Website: home-depot
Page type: billing-address
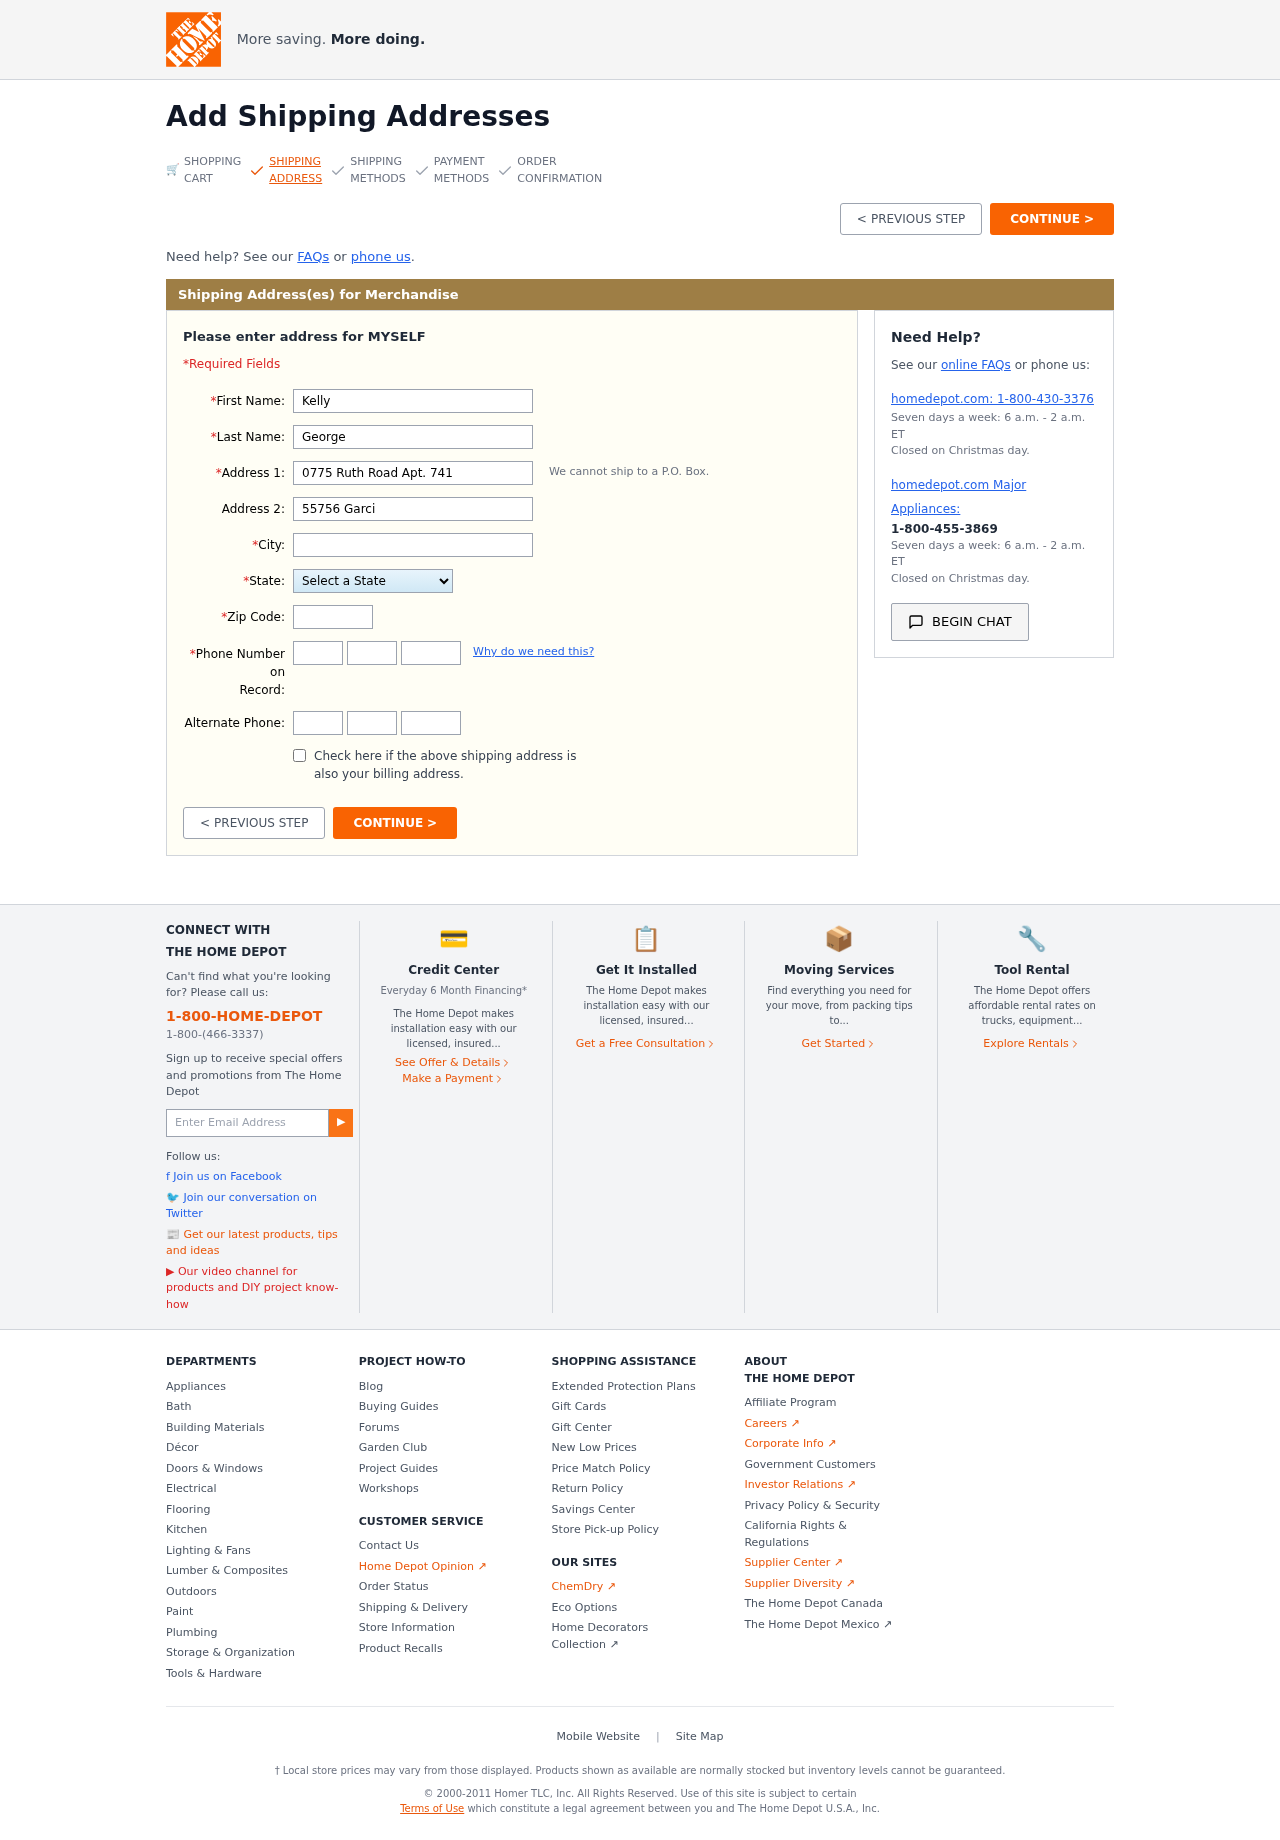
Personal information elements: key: PII_STATE
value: Idaho
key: PII_FIRSTNAME
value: Kelly
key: PII_LASTNAME
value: George
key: PII_STREET
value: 0775 Ruth Road Apt. 741
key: PII_STREET2
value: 55756 Garcia Hills Apt. 856
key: PII_CITY
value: Johnmouth
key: PII_POSTCODE
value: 85968
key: PII_PHONE_AREA
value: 830
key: PII_PHONE_PREFIX
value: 702
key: PII_PHONE_LINE
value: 8661